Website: macys
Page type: review-order
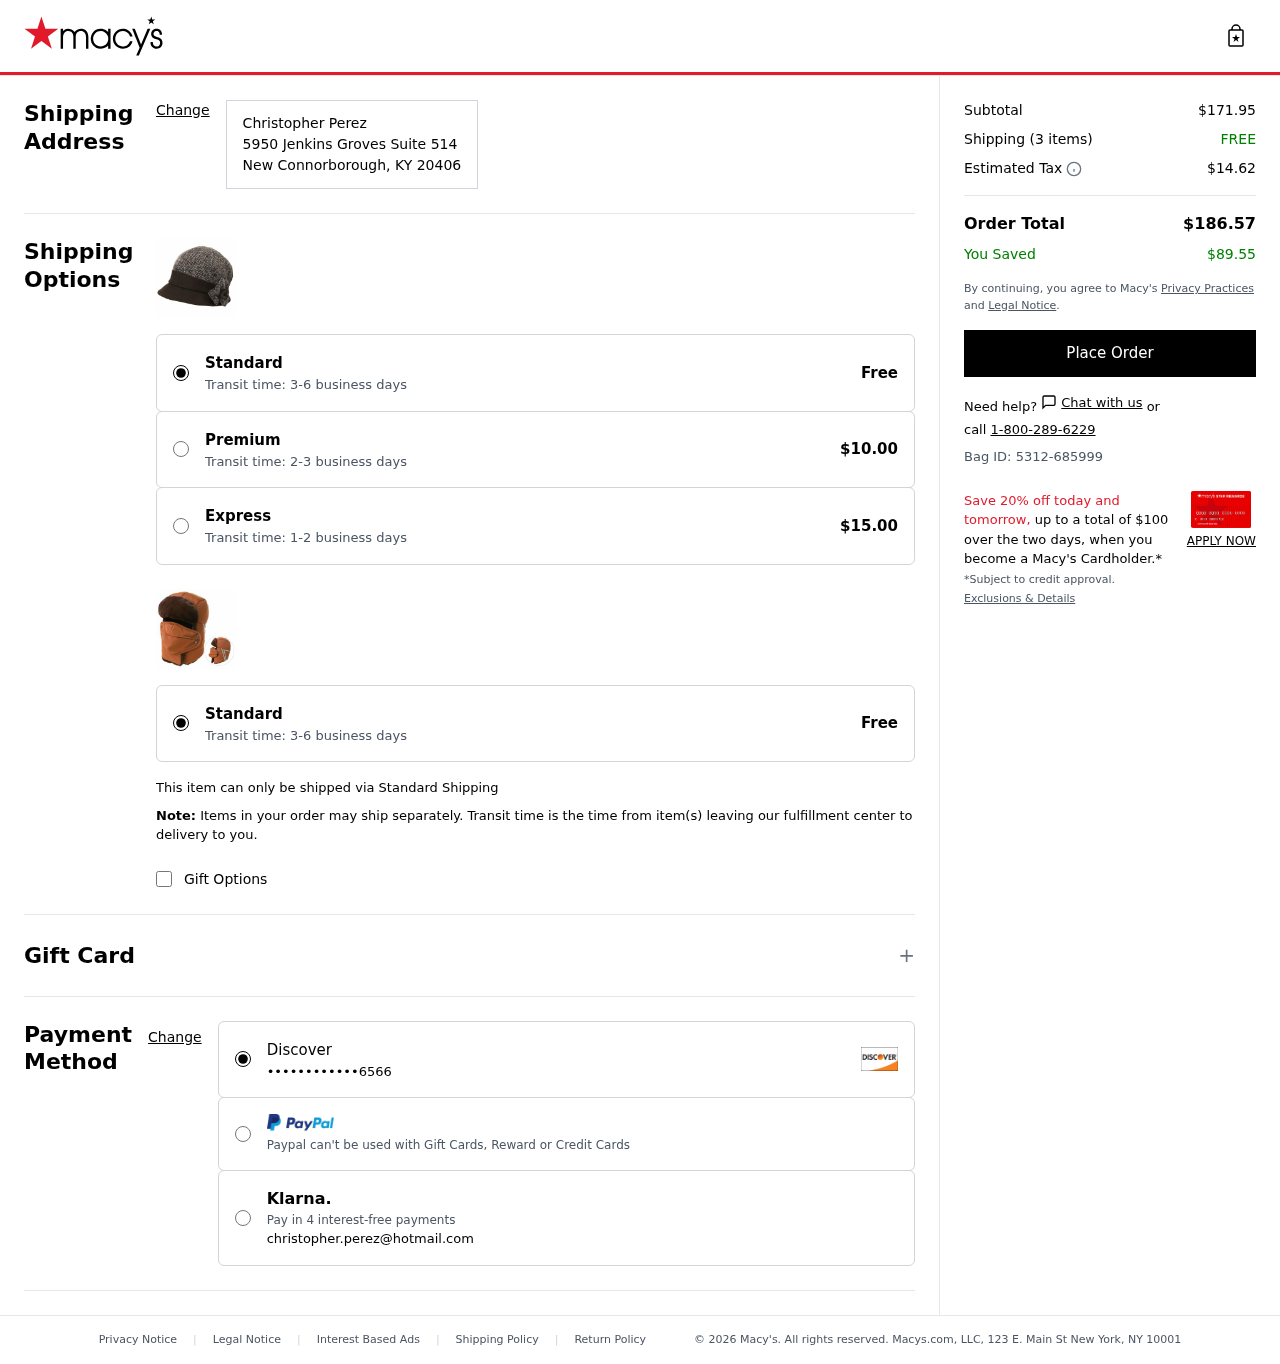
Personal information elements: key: PII_CARD_LAST4
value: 6566
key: PII_CARD_TYPE
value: Discover
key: PII_CITY
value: New Connorborough
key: PII_EMAIL
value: christopher.perez@hotmail.com
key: PII_FULLNAME
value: Christopher Perez
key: PII_POSTCODE
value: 20406
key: PII_STATE_ABBR
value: KY
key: PII_STREET
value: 5950 Jenkins Groves Suite 514
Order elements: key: ORDER_SUBTOTAL
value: $171.95
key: ORDER_NUM_ITEMS
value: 3
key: ORDER_SHIPPING_COST
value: FREE
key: ORDER_TAX
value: $14.62
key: ORDER_TOTAL
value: $186.57
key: ORDER_SAVINGS
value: $89.55
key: ORDER_BAG_ID
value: Bag ID: 5312-685999